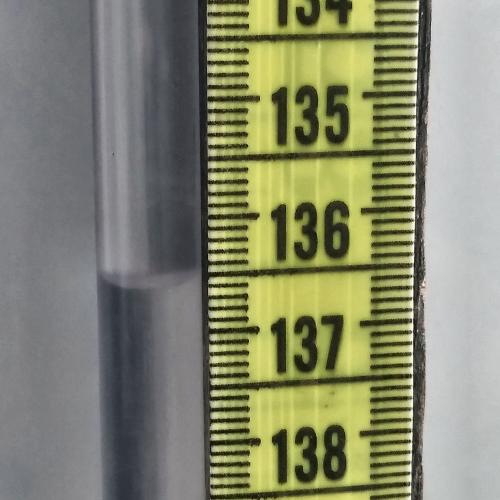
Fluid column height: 136.5 cm